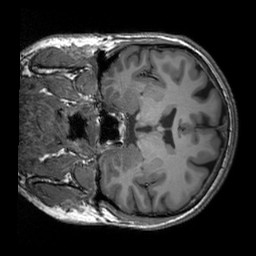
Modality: T1w
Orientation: coronal
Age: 26
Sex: male
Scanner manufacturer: siemens
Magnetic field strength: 3 T
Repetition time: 2.3 s
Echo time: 0.00303 s